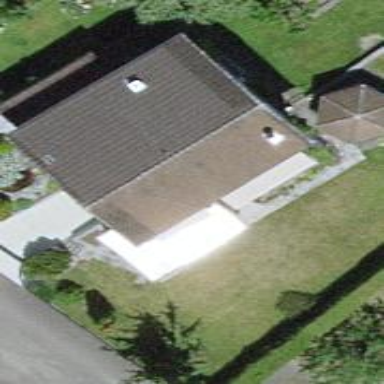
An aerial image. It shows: Simple house.